Question: I want to set convenient settings after Android Studio updating: 3.1->3.3.
I have one problem: everywhere I can found empty middle packages, and I can't find the special option to compact it. Here I have just this options in 'Options Menu':

You see, there are some not compacted empty middle packages:
'java,ru,randgor,mygia,v4'
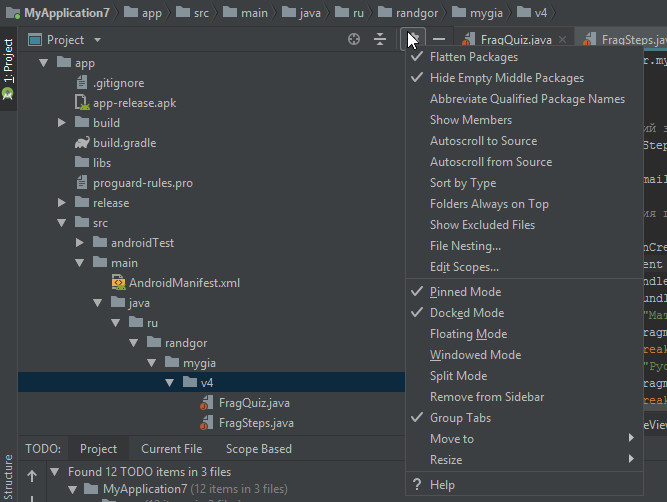
Answer: Selecting the view will achieve what you want.
<URL>